Question: screenshot below has been taken from 3.5inch simulator
these are bunch of UIButton, and the border created programmatically like:
'''
btn.layer.cornerRadius = btn.frame.size.width / 2;
'''

i don't know, but now all Fonts and UIButtons in the app get pixelated. mostly everything got pixelated.
I checked every setting in Xcode.
I tried to clean the project, then cleaned DerivedData folder.
I tried building the app in another machine.
I tried the app on real device. same problem.
nothing worked out yet.
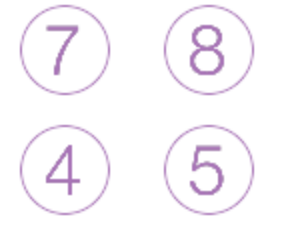
Answer: An easy way to get pixellation on retina devices is rasterizing layers without setting the right 'rasterizationScale'.
'''
view.layer.shouldRasterize = YES;
view.layer.rasterizationScale = UIScreen.mainScreen.scale;
'''
Without the second line, stuff will look fine for non-retina devices but it'll look awful on retina devices.
...hard to say if that's the problem you're seeing without more of the code, but it's a common enough bug that it merits posting.
Whether or not you should actually be rasterizing is a separate question...there are performance tradeoffs of which to be aware.